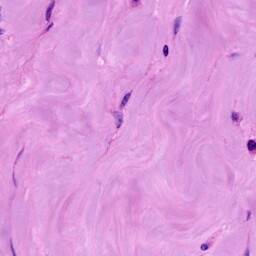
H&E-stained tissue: Breast